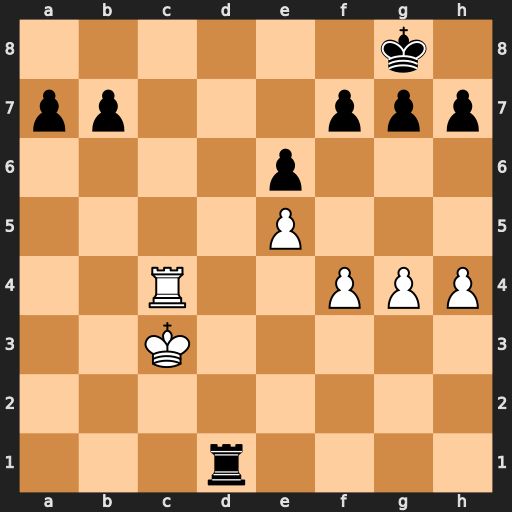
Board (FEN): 6k1/pp3ppp/4p3/4P3/2R2PPP/2K5/8/3r4
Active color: w
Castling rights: -
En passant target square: -
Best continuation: Rc8+ Rd8 Rxd8#